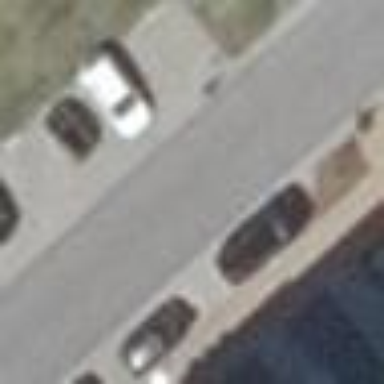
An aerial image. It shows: Parking space with paving stones surface.